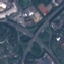
Land use / land cover: Highway